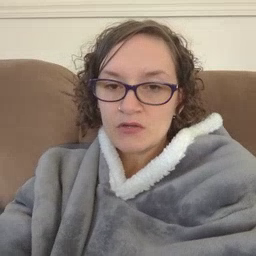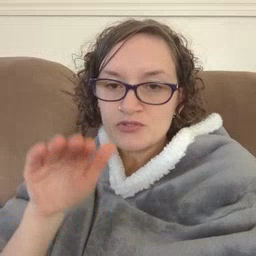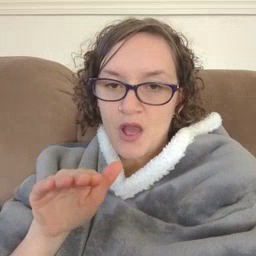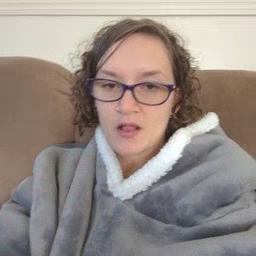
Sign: child